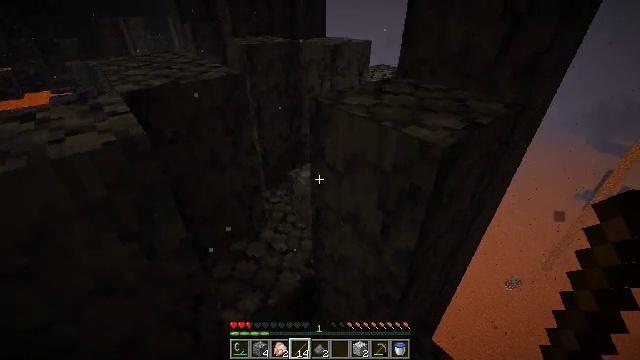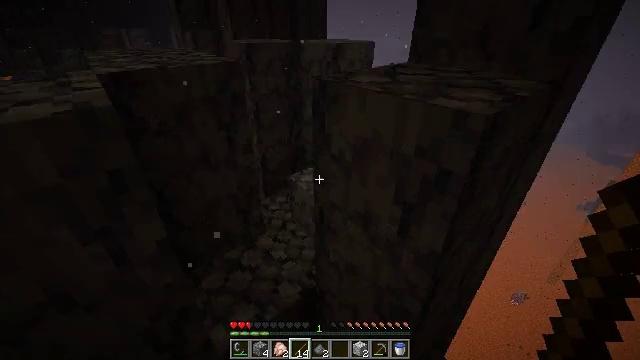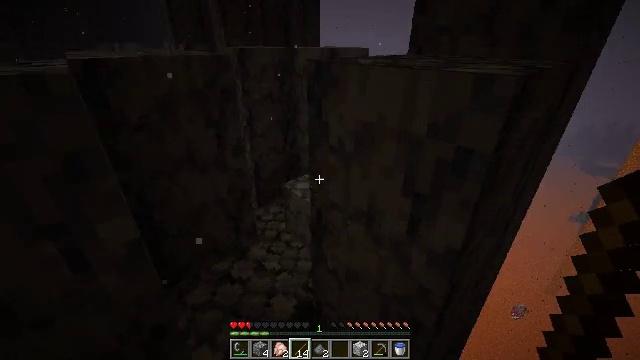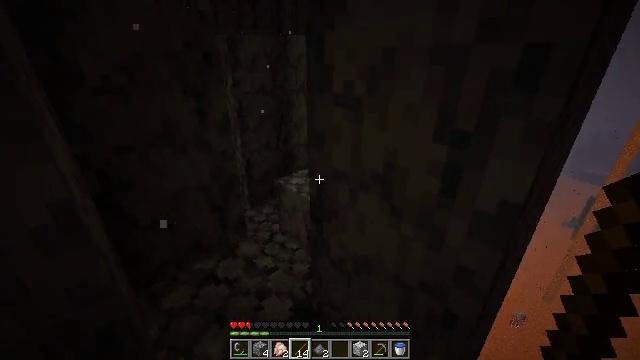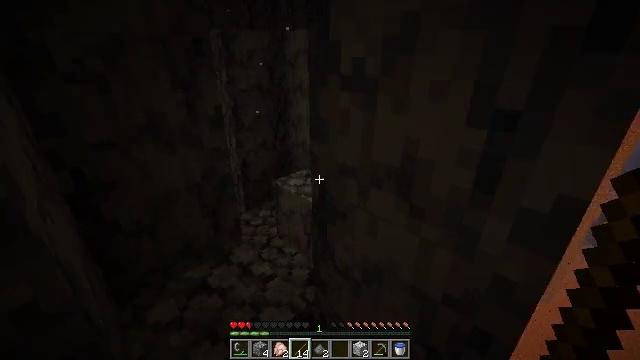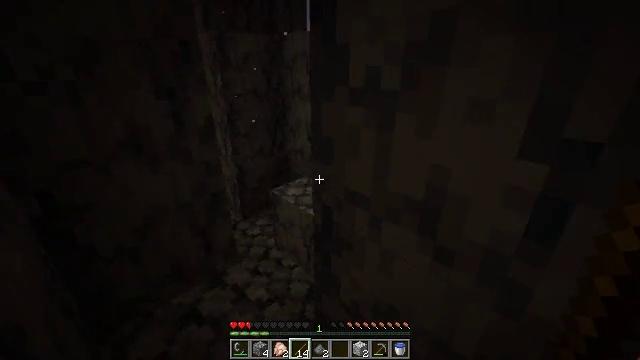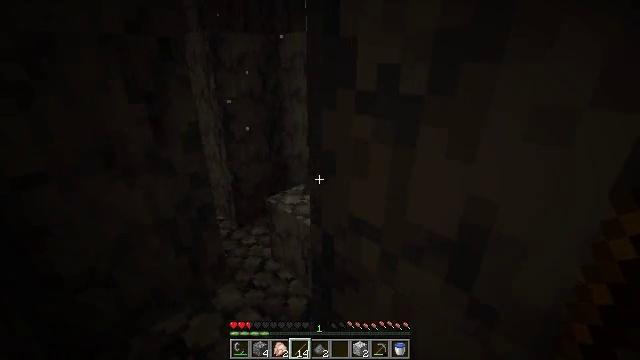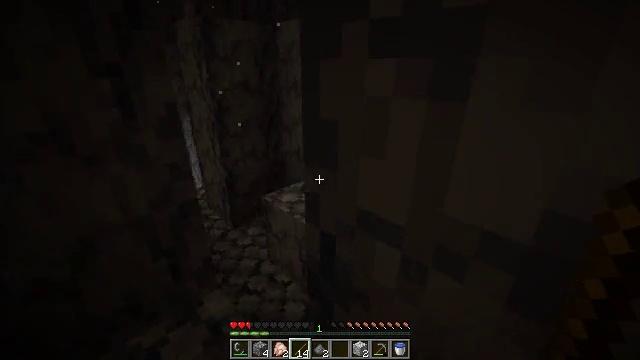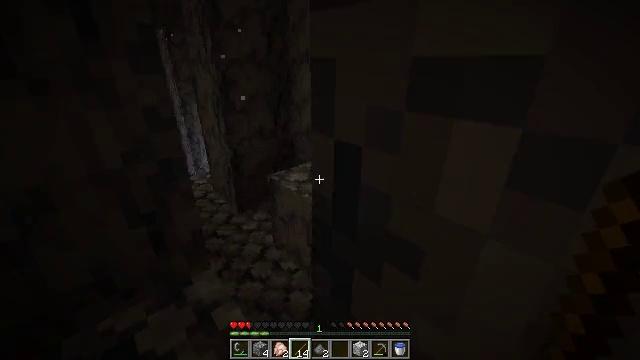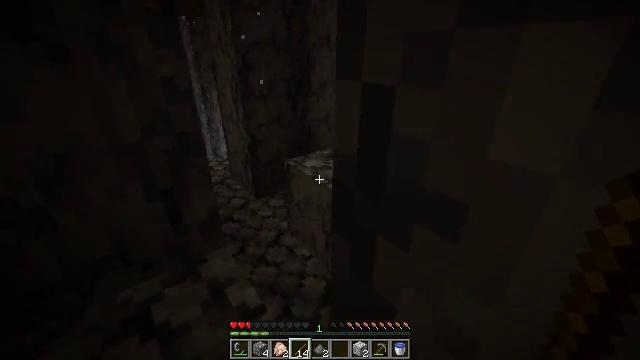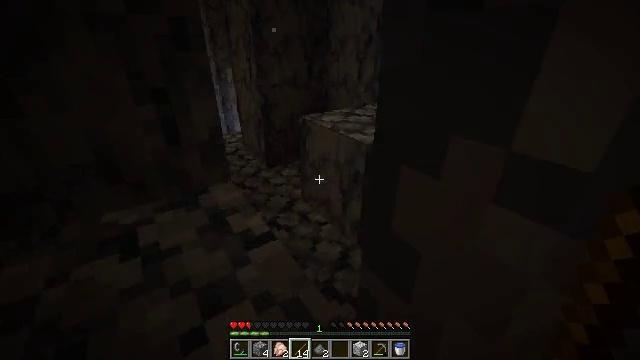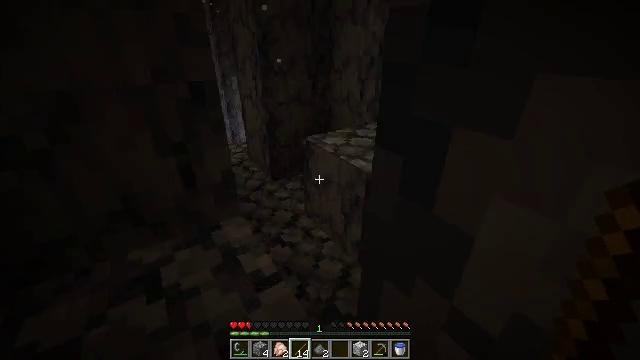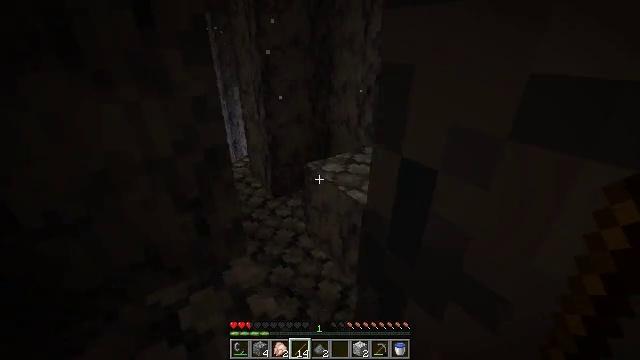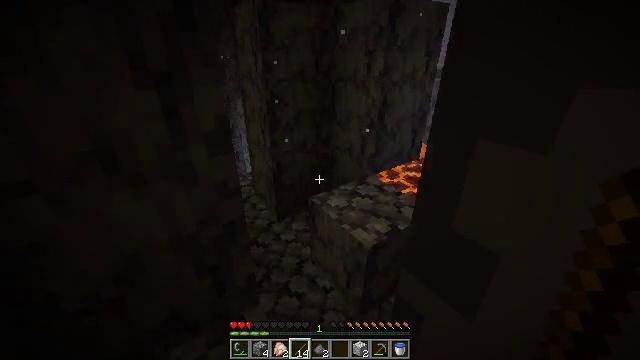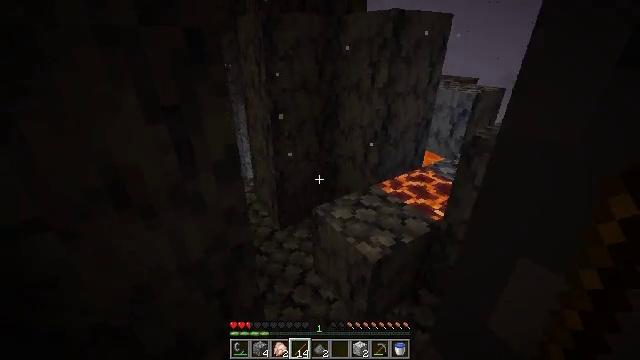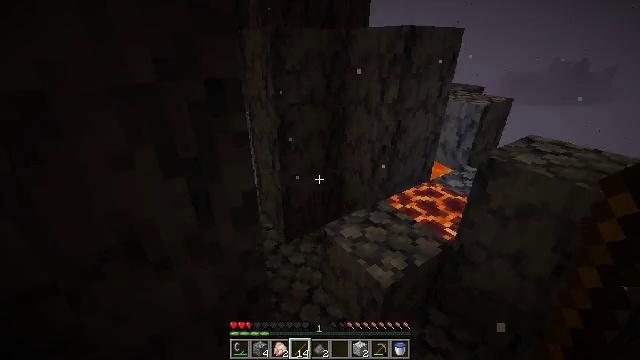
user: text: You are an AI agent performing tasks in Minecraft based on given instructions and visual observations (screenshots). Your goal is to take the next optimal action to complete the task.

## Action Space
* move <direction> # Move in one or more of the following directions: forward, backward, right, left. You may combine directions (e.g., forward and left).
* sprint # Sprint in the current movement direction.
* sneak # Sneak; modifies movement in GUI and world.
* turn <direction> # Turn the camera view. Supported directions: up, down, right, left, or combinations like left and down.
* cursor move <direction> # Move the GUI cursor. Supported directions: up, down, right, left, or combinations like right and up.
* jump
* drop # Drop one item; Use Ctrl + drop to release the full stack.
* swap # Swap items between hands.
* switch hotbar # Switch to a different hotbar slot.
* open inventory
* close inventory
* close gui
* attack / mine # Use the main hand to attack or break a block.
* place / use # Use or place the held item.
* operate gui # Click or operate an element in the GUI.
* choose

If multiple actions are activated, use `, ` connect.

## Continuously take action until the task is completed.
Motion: motion action
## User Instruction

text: Obtain basalt from the terrain.
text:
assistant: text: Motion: move forward, turn up
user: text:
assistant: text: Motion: turn right and up
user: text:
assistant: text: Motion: turn right and up
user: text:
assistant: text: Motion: move forward
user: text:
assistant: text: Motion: move forward
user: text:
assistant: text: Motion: move forward
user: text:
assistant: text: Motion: move forward
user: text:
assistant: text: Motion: move forward, turn left
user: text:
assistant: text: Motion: move forward, turn left and down
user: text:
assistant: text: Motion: move forward, turn left and down
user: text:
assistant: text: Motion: move forward, jump
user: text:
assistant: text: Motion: move forward, jump
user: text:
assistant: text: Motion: move forward, jump
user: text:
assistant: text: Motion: move forward, jump
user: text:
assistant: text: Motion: move forward, jump
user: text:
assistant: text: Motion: move forward
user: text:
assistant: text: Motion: move forward
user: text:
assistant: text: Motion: move forward, turn right
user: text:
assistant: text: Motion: move forward
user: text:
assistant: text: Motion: move forward, turn right
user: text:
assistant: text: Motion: move forward, turn right and down
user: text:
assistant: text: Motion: turn right and down
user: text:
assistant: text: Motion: turn right and down
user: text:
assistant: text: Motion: move forward, turn right and down
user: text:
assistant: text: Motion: move forward, turn right
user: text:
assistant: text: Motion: move forward, turn right
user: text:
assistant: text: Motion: move forward
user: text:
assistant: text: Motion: move forward, jump
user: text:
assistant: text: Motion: move forward, turn left, jump
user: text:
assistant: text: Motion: move forward, turn left, jump